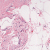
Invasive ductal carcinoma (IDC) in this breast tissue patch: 0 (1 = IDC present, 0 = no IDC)